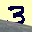
Label: 3